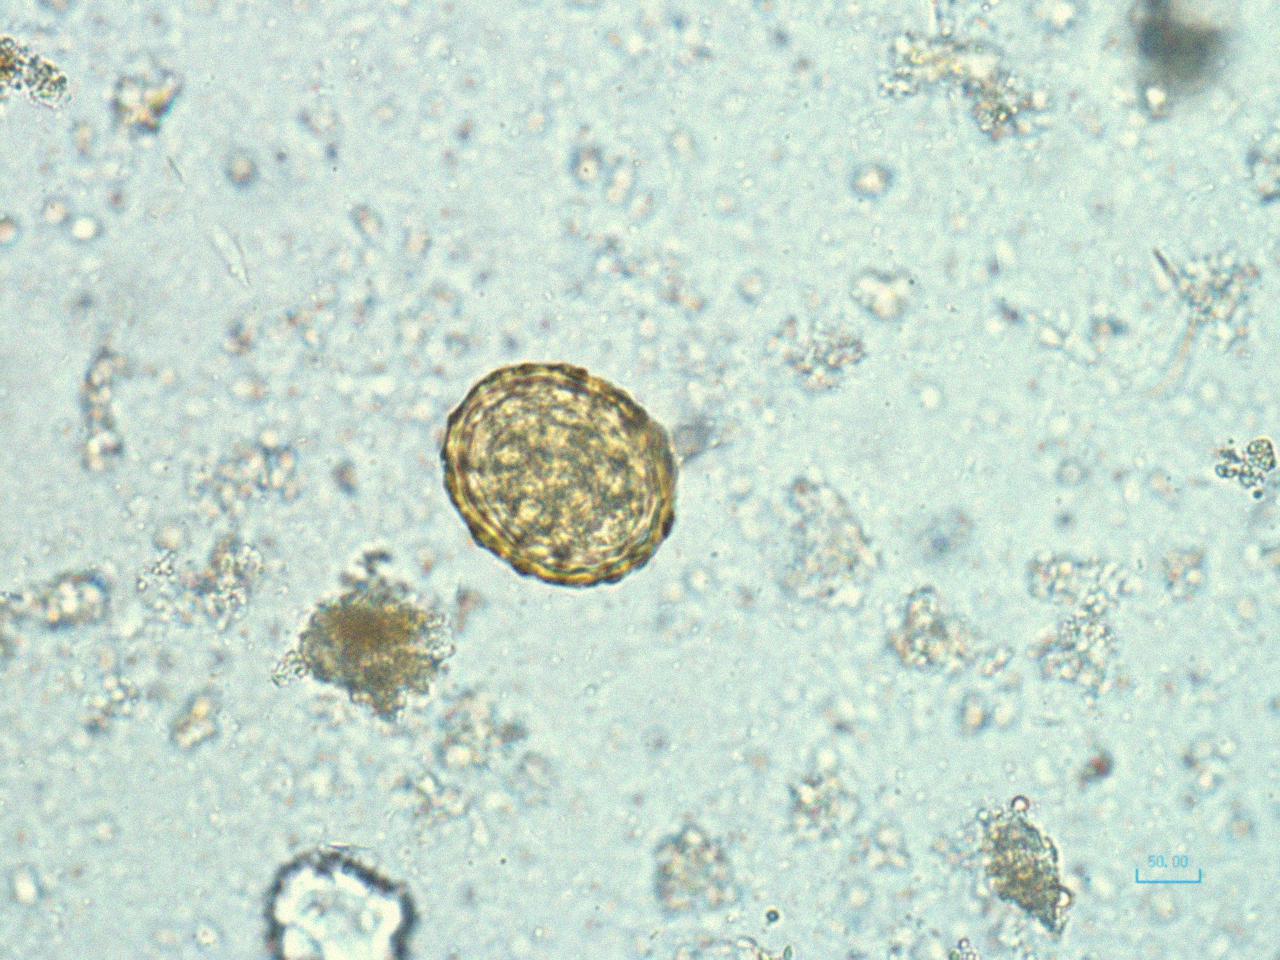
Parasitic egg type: Ascaris lumbricoides